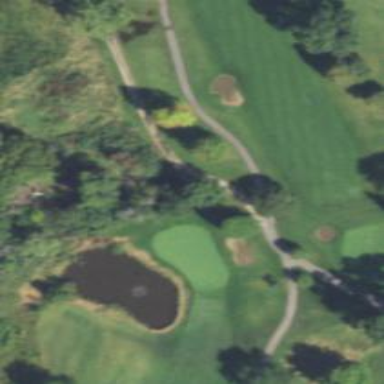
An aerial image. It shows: Golf hole.